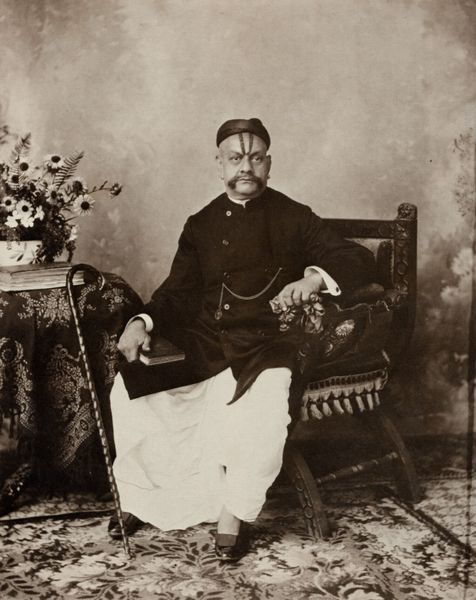
Titel: Der Bänker Raja Bagwan Dass
Künstler: Raja Lala Deen Dayal
Schlagwörter: blätter, hand, himmel, mann, weiß, wolken, landschaft, sitzen, blumen, braun, frisur, grau, handschuh, handschuhe, hell, hintergrund, holz, hut, licht, mund, nase, raum, schwarz, stirn, stuhl, tisch, zimmer, blick, blüte, blüten, tuch, muster, ornament, rock, teppich, bart, hemd, jacke, kappe, mütze, schnurrbart, wand, augen, bibel, gesicht, kragen, ärmel, hände, portrait, porträt, rückenlehne, tischdecke, tischtuch, boden, fransen, gewand, haare, sessel, sitzend, decke, frontal, kinn, knopf, ohren, stock, vase, kopfbedeckung, topf, bücher, armlehne, blumenvase, lehne, sitz, gehstock, schuhe, stab, russland, kette, weis, sepia, kissen, thron, tapete, klappstuhl, floral, ornamente, tepich, uhr, strauss, vasen, quaste, knöpfe, ring, geschlossen, gesteck, exotisch, blumenstrauss, foto, fotografie, photographie, buch, hausherr, ringe, orient, orientalisch, asien, fliesen, schwarzweiß, uniform, asiatisch, spazierstock, adeliger, herrscher, brokat, gedreht, photo, uhrenkette, uhrkette, arabisch, troddel, krage, troddeln, taschenuhr, teppisch, interrieur, umbra, fotographie, indien, kopfschmuck, sitzkissen, quasten, textilien, missionar, stocj, blumenschale, kaftan, asiate, alter sessel, indisch, inder, tätowierung, tätowierungen, fotogrphie, sse, mann mit bart, mütze und strnbemalung, osmanische bekleidung, stilleben mit blumen, strazß, taapete, teppiche mit altem muster, trauriges gesicht, fanr, #blumenvase